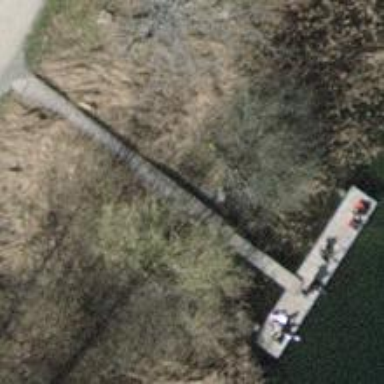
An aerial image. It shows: Path leading to bridge.